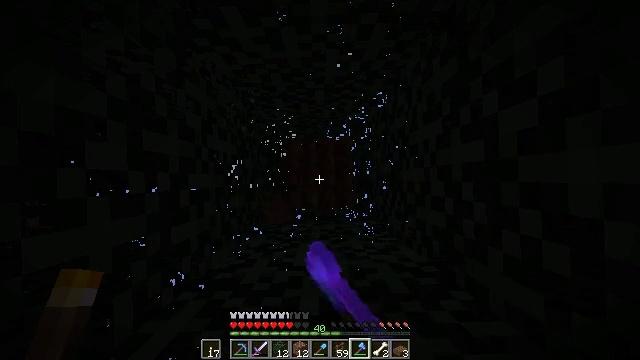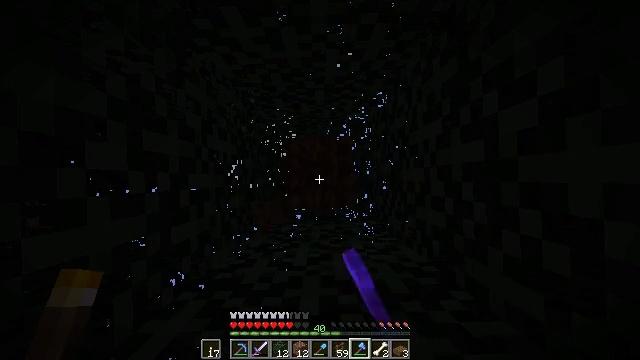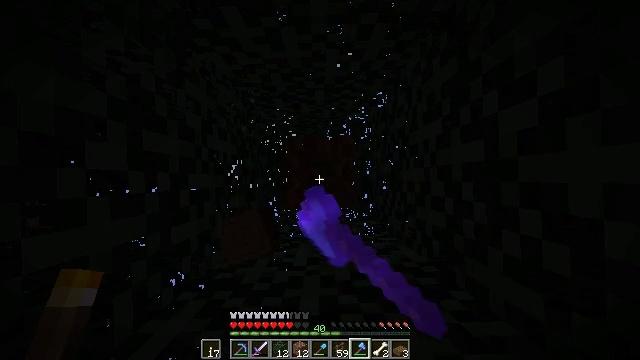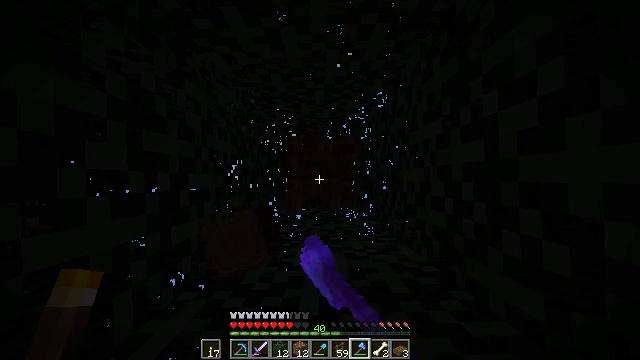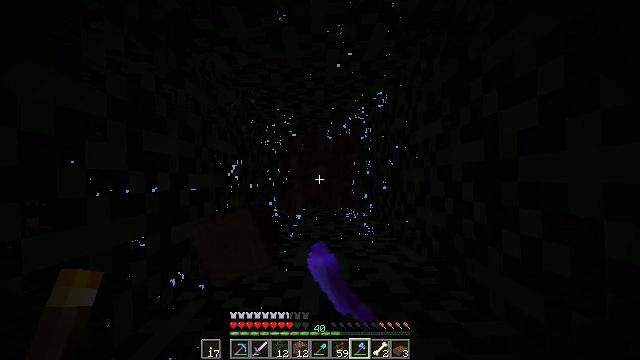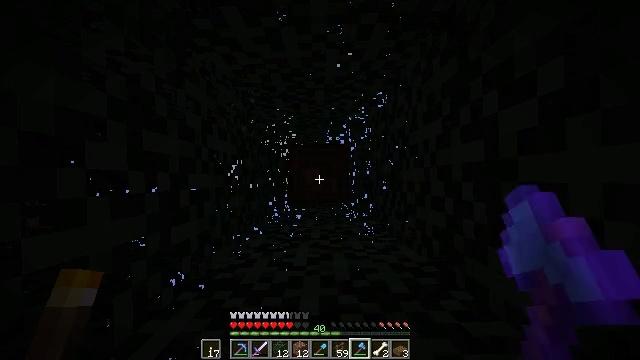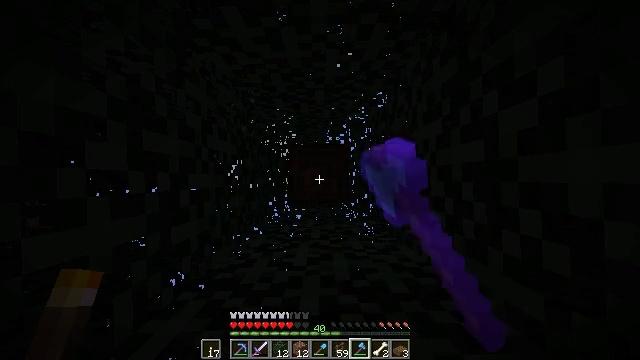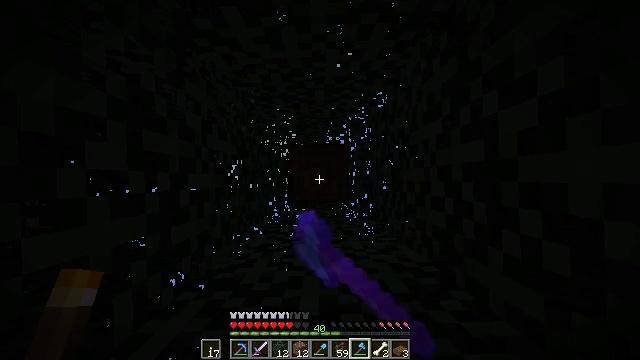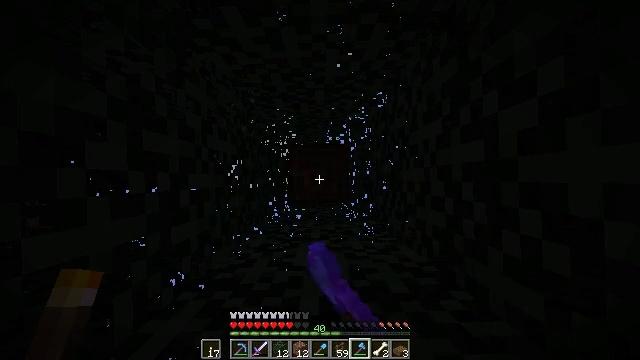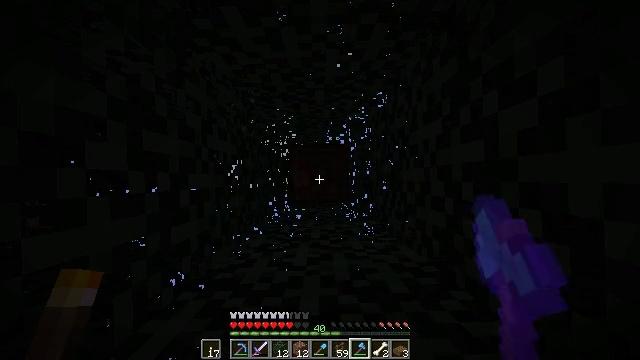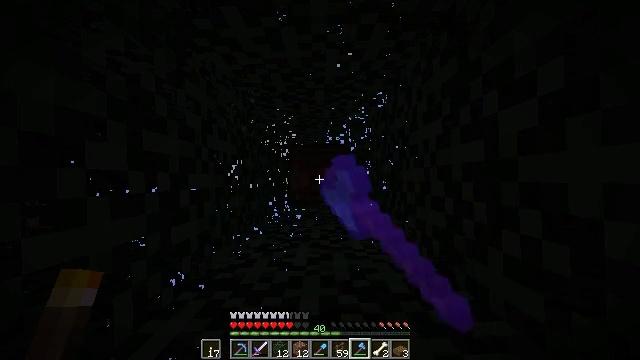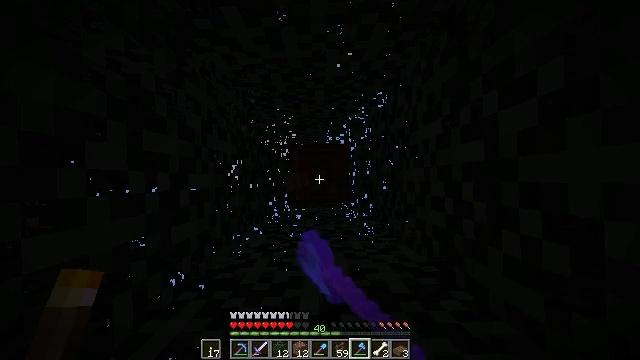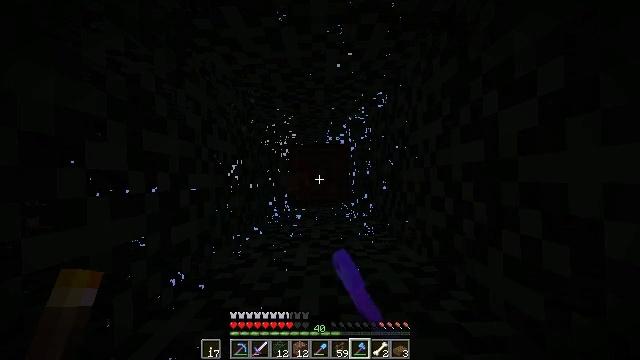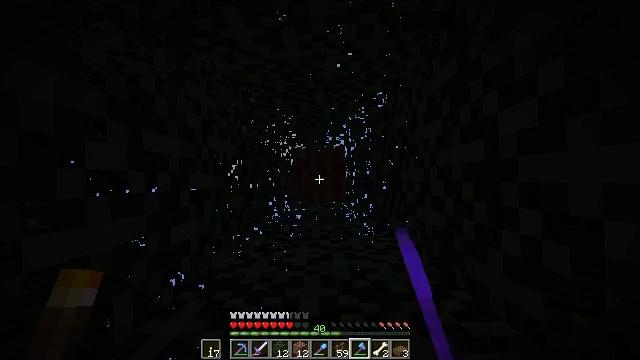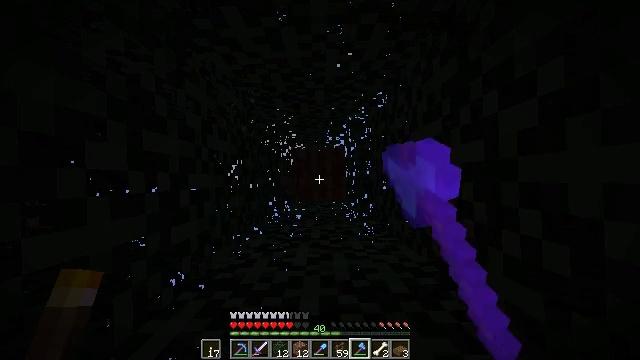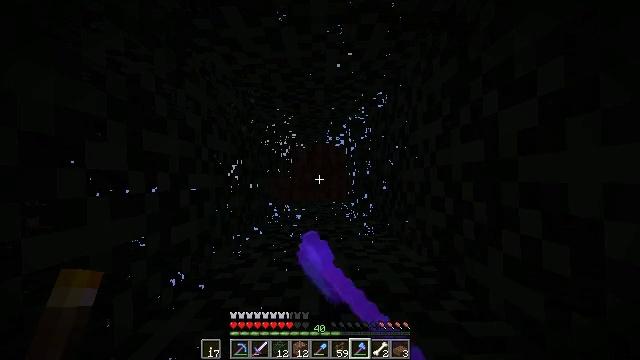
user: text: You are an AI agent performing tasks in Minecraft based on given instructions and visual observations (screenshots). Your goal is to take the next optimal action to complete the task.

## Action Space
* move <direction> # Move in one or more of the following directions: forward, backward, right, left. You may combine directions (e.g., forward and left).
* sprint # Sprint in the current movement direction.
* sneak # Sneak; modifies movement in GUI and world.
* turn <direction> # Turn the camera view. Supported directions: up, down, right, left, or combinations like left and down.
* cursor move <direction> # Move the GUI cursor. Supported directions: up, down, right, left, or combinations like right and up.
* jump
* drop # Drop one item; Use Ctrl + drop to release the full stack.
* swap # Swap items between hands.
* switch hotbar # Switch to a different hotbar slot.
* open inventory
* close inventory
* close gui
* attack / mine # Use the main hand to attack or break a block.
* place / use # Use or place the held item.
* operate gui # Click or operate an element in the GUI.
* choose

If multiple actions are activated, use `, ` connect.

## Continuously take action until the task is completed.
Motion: motion action
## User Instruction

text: Collect spruce log for building materials.
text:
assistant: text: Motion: attack / mine
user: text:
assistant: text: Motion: attack / mine
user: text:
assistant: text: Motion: attack / mine
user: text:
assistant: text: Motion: attack / mine
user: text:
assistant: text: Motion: attack / mine
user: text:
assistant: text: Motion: attack / mine
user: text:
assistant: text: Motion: attack / mine
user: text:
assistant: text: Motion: attack / mine
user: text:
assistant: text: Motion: attack / mine
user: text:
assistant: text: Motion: attack / mine
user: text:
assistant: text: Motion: attack / mine
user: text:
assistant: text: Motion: attack / mine
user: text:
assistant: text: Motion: attack / mine
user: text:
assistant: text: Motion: attack / mine
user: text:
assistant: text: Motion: attack / mine
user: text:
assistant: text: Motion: attack / mine
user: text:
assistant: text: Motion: attack / mine
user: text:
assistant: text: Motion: attack / mine
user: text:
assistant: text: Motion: attack / mine
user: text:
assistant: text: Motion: attack / mine
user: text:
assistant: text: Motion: attack / mine
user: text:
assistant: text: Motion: attack / mine
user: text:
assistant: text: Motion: attack / mine
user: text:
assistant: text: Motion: attack / mine
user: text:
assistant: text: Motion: attack / mine
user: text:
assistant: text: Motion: attack / mine
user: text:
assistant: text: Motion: attack / mine
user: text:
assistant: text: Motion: attack / mine
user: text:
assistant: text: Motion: attack / mine
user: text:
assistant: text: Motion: attack / mine